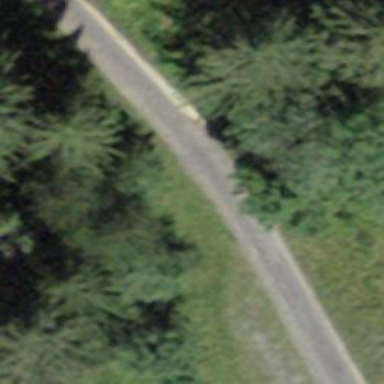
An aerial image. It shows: Culvert tunnel.